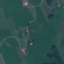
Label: Pasture